Question: I have a form that edits an object with an association, but the select menu shows the associated object instead of the user-friendly name (i.e. '#<User:0x007fdcac6da278>' instead of 'SeanPerryman'). How can I set the value for that association box to be a value associated with that object?
'''
= simple_form_for(@captain) do |f|
= f.error_notification
= f.association :user
= f.input :name
= f.association :world
= f.button :submit
'''
Looks like it is doing it for the World association, but not for the User association.

I've tried adding a value tag:
'''
= f.association :user, :value => @captain.user.username
'''
But that doesn't change the display, and inspecting the select box has no mention of the value tag that I added.
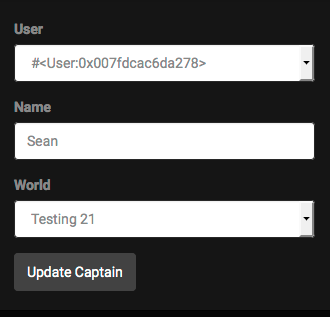
Answer: You can use simple_form's 'label_method' option, like this:
'''
f.association :user, label_method: :username
'''
See <URL>